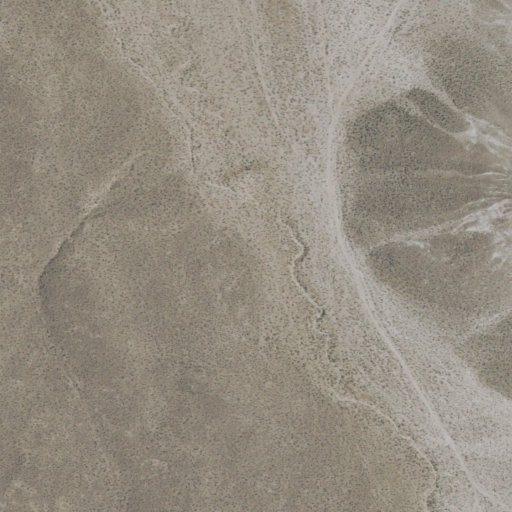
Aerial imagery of valley in Oregon named Chalk Canyon containing shrub and grassland